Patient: sex F, age 19
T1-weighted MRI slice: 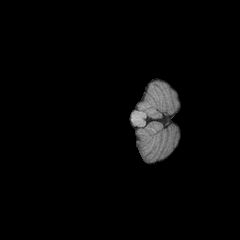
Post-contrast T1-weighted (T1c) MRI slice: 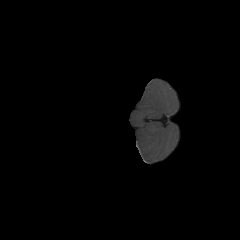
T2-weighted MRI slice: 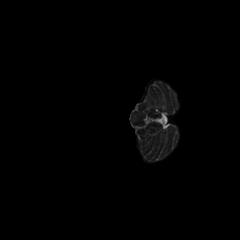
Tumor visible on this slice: no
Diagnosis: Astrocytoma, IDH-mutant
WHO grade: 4